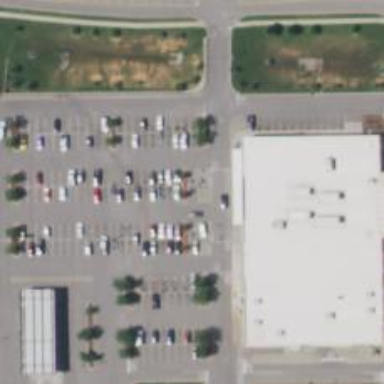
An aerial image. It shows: Parking space is available.